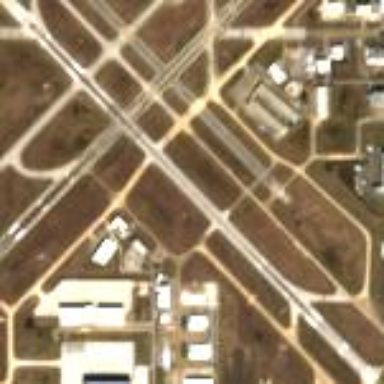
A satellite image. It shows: Asphalt runway at the airport area.